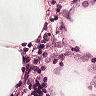
Metastatic tissue present: no